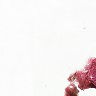
Metastatic tissue present: no